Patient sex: M
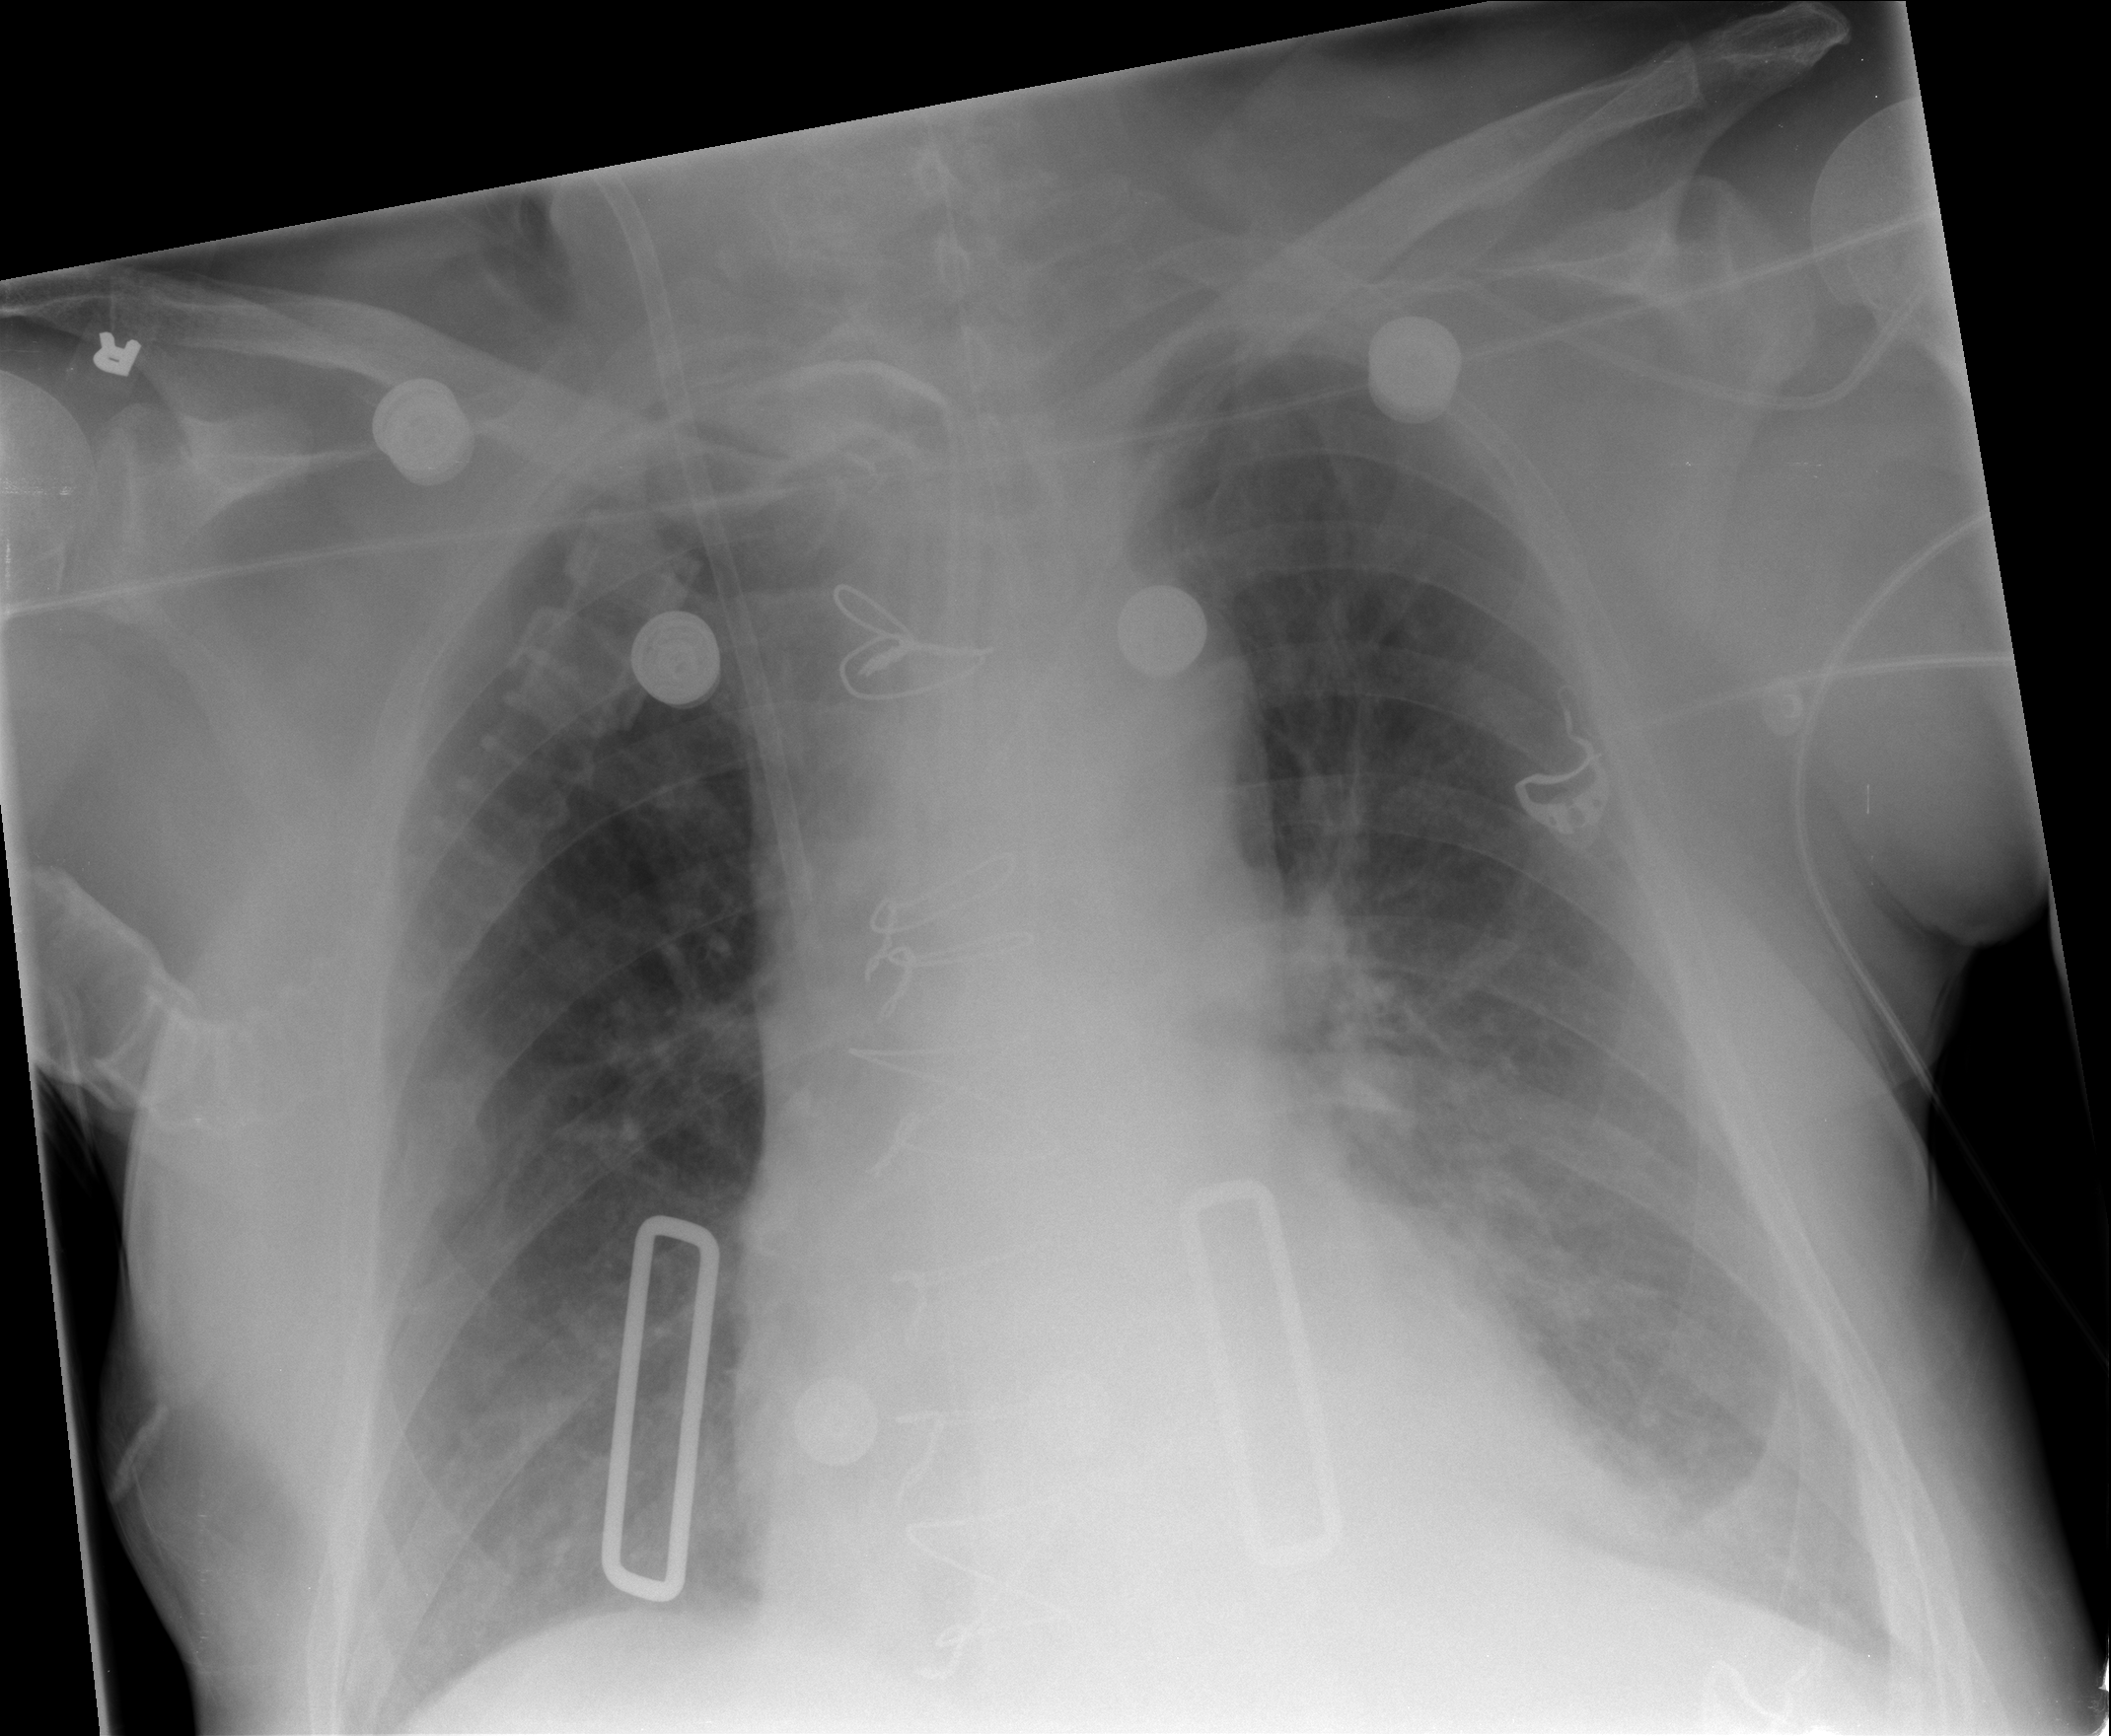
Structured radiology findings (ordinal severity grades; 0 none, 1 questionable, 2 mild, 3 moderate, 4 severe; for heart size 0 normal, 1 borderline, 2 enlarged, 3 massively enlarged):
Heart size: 2
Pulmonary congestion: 2
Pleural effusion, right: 1
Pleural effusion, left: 2
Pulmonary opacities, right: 2
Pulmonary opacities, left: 0
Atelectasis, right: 2
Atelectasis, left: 2